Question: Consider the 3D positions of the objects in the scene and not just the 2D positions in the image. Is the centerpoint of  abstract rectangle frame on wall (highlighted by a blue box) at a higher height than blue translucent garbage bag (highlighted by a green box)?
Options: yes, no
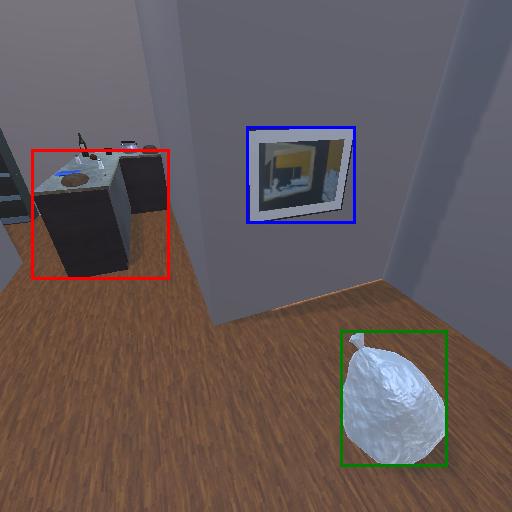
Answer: yes